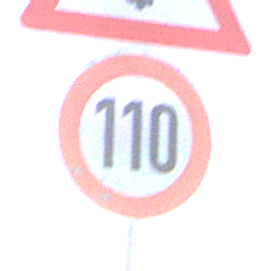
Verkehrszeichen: Geschwindigkeit110
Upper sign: SchneeOderEisglaette
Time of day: SunriseSunset
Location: Outdoor (Nature)
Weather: Clear
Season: NotSpecified
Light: Natural